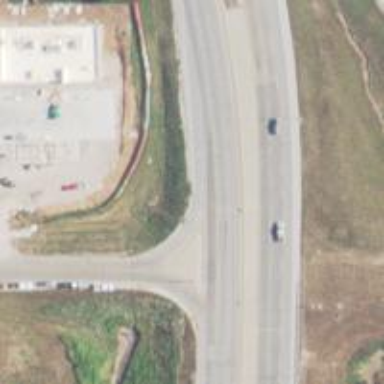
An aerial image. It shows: Primary link highway.